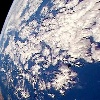
Label: cloud